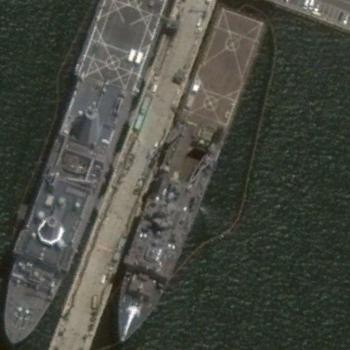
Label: combat